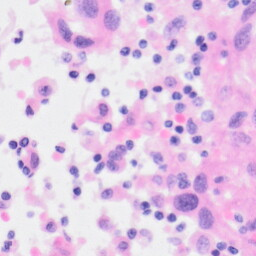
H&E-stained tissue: Kidney